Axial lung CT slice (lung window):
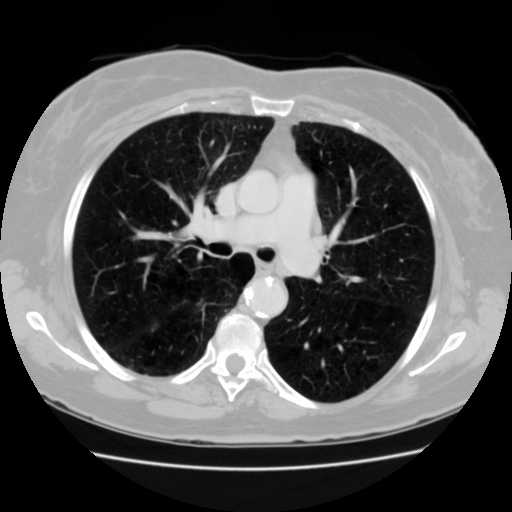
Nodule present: no